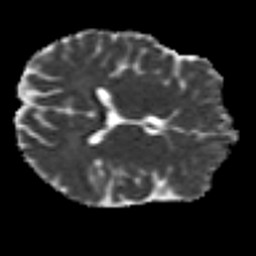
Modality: MD
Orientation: axial
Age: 25
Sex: male
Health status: ill
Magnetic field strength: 3 T
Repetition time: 8.4 s
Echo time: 0.0926 s